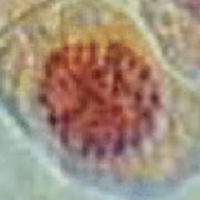
Label: prophase